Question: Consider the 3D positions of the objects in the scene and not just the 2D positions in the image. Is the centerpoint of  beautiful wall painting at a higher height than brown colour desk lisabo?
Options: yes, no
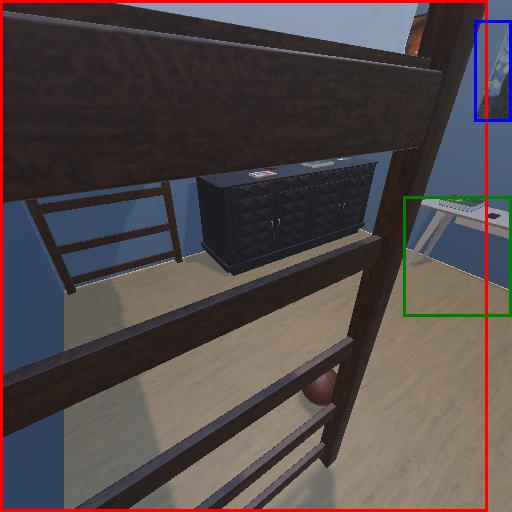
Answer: yes